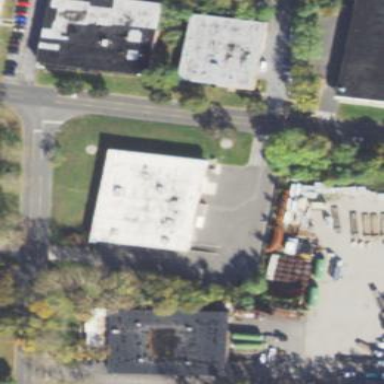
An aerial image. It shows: Commercial building.